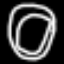
Label: donut